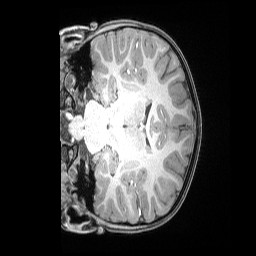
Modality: T1w
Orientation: coronal
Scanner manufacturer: siemens
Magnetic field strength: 3 T
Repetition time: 2.53 s
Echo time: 0.00169 s